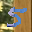
Label: 5